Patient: sex F, age 58
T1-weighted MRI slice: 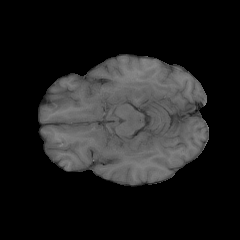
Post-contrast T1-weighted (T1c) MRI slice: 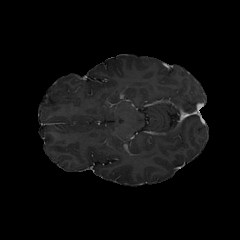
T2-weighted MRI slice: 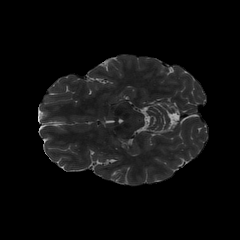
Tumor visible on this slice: no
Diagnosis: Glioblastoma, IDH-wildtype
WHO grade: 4